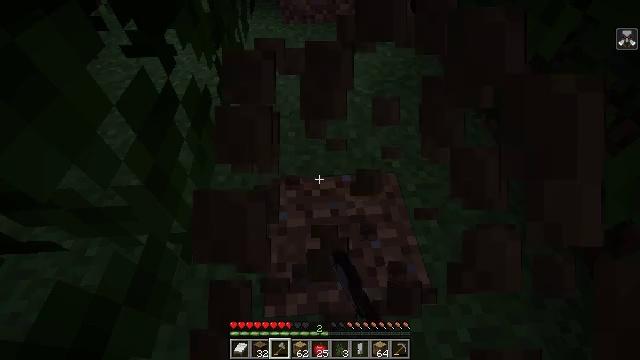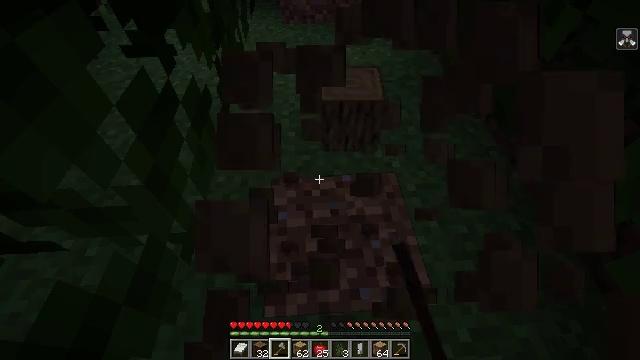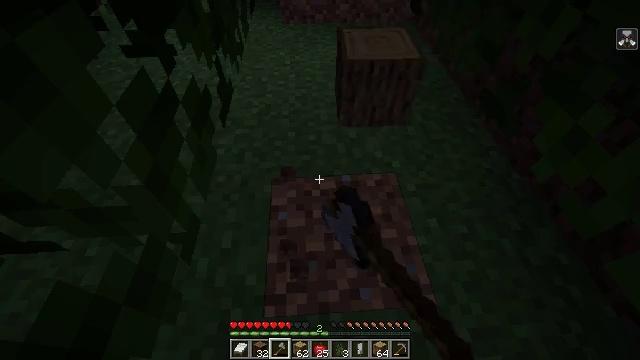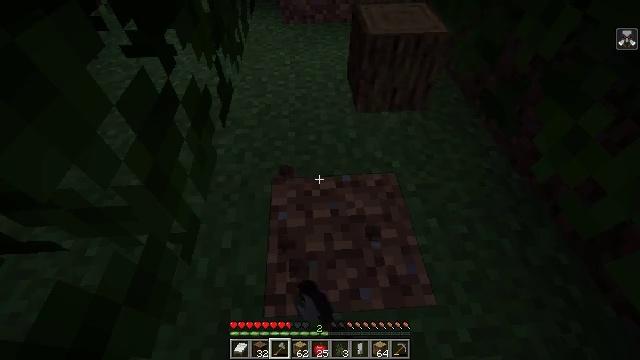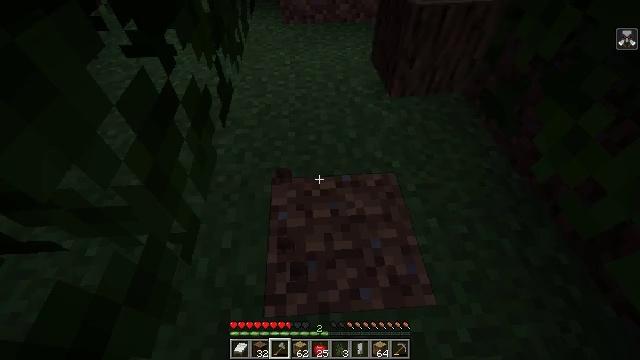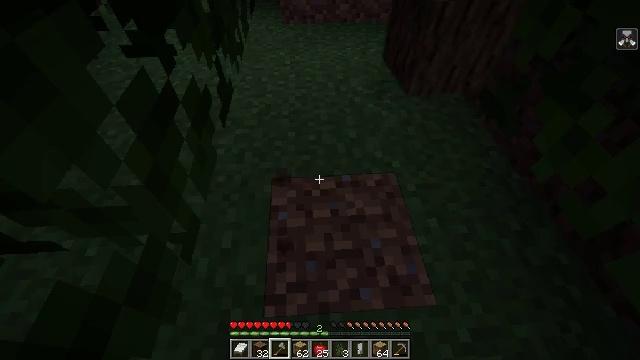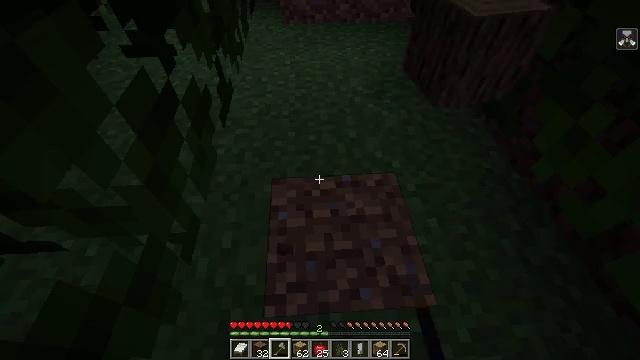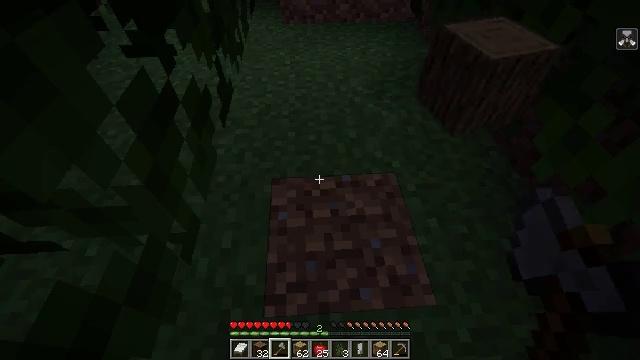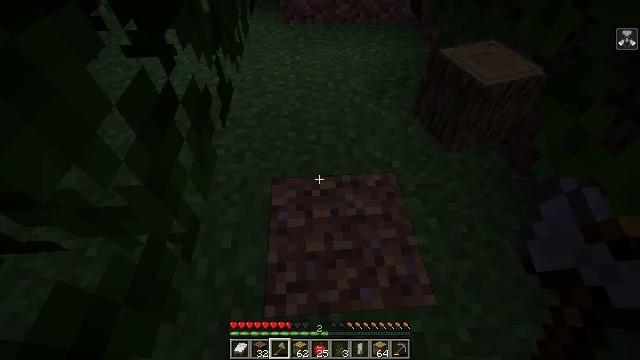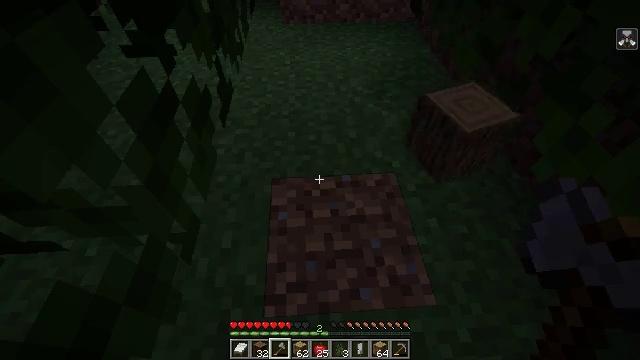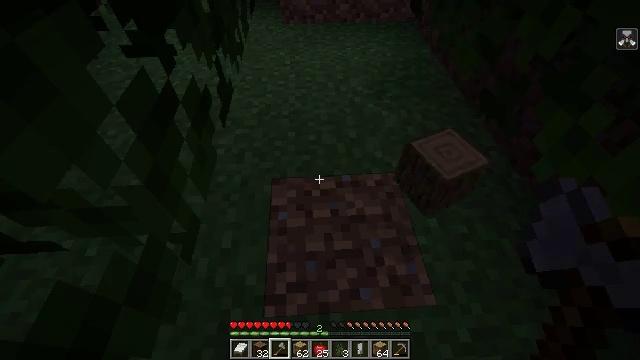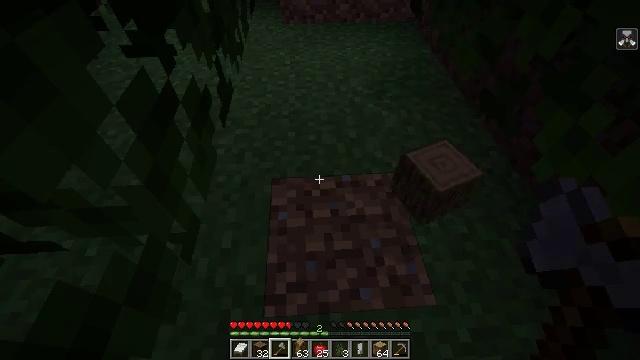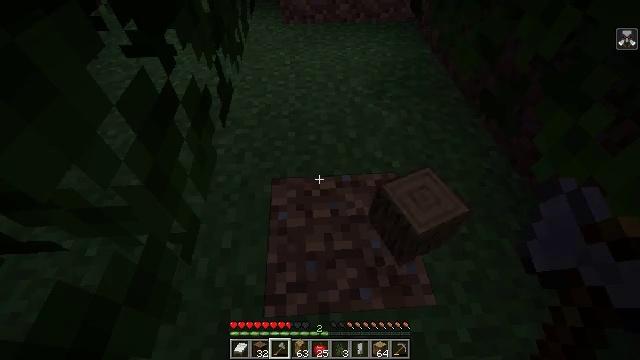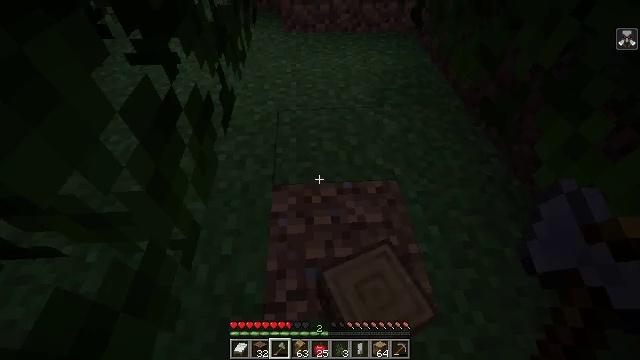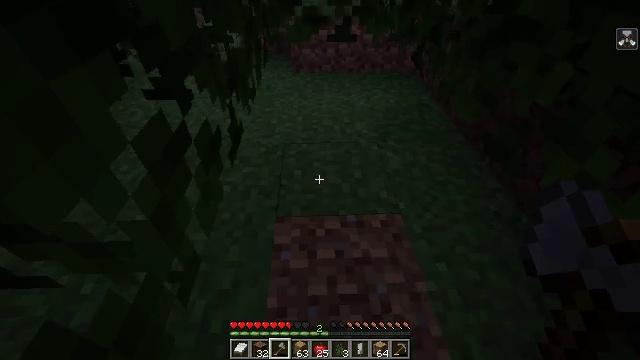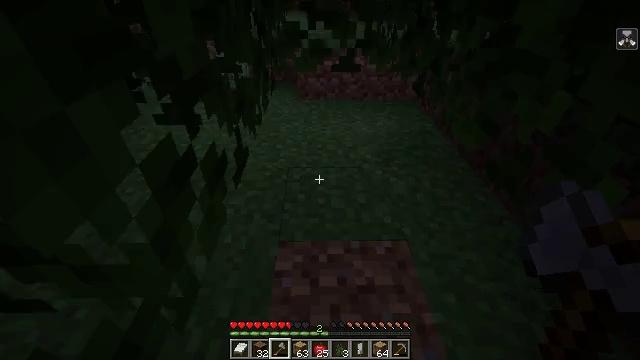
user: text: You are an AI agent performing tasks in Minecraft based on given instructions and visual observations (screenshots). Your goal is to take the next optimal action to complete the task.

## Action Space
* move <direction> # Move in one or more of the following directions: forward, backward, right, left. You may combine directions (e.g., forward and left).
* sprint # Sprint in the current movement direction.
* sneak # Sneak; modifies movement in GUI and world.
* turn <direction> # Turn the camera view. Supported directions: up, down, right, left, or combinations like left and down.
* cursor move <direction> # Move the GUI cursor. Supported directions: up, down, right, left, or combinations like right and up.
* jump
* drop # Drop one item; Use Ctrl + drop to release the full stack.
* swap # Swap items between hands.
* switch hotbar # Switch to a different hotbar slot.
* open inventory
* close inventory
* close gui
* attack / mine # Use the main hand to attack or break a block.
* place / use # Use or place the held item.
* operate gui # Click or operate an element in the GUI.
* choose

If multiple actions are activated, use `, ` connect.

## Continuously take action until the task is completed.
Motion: motion action
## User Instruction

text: Gather birch log for crafting.
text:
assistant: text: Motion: attack / mine
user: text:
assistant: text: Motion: no_op
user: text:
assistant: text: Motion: no_op
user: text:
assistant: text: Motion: no_op
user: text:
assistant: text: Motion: no_op
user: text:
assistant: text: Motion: no_op
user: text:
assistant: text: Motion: no_op
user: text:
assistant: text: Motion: no_op
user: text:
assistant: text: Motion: no_op
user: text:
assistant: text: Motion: no_op
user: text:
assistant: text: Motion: no_op
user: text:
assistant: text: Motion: no_op
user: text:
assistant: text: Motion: turn up
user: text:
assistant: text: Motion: turn left and up
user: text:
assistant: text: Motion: turn left and up
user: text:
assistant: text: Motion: turn left and up
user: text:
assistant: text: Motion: turn left and up
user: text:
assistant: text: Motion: turn up
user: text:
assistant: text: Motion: turn up
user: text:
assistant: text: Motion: turn up
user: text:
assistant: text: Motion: no_op
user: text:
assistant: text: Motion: no_op
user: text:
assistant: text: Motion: no_op
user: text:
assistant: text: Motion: no_op
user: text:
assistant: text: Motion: no_op
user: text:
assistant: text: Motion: turn left
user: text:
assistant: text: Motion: turn left
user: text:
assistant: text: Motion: turn left
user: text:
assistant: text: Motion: turn left
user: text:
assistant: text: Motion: turn left